Question: I am debugging my code, I first noticed it skipping over my breakpoints which I assumed was due to something with spring. However I've also noticed that it has changed the line numbers as flows:

I've not faintest idea why Eclipse would be randomly doing this.
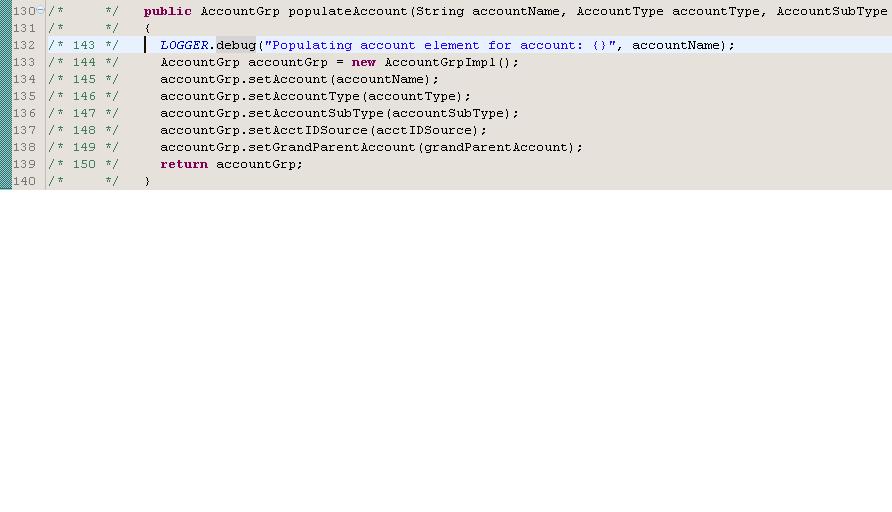
Answer: This appears to me as decompiled Java code.
The line numbering is not generated by Eclipse, but by a third party decompiler (if that's the case).
Side note:
Check your debug configuration to disable the decompiler as it should not be running at all if you are only debugging!